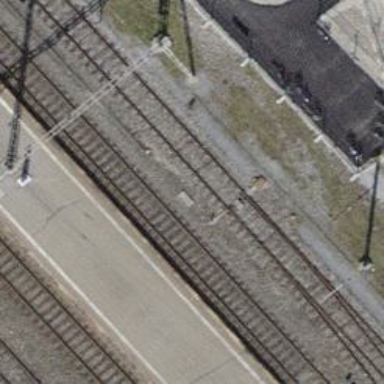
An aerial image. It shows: Railway switch.